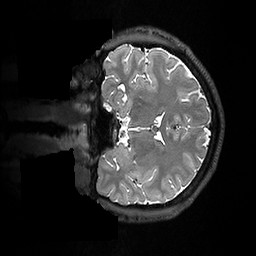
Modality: T2w
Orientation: coronal
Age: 24
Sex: male
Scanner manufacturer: ge
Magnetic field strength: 3 T
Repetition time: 3.202 s
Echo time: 0.05862 s